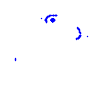
Particle: kaon